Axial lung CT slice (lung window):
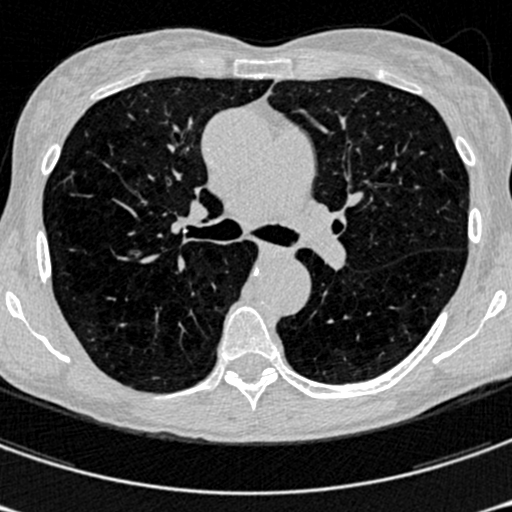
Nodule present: no